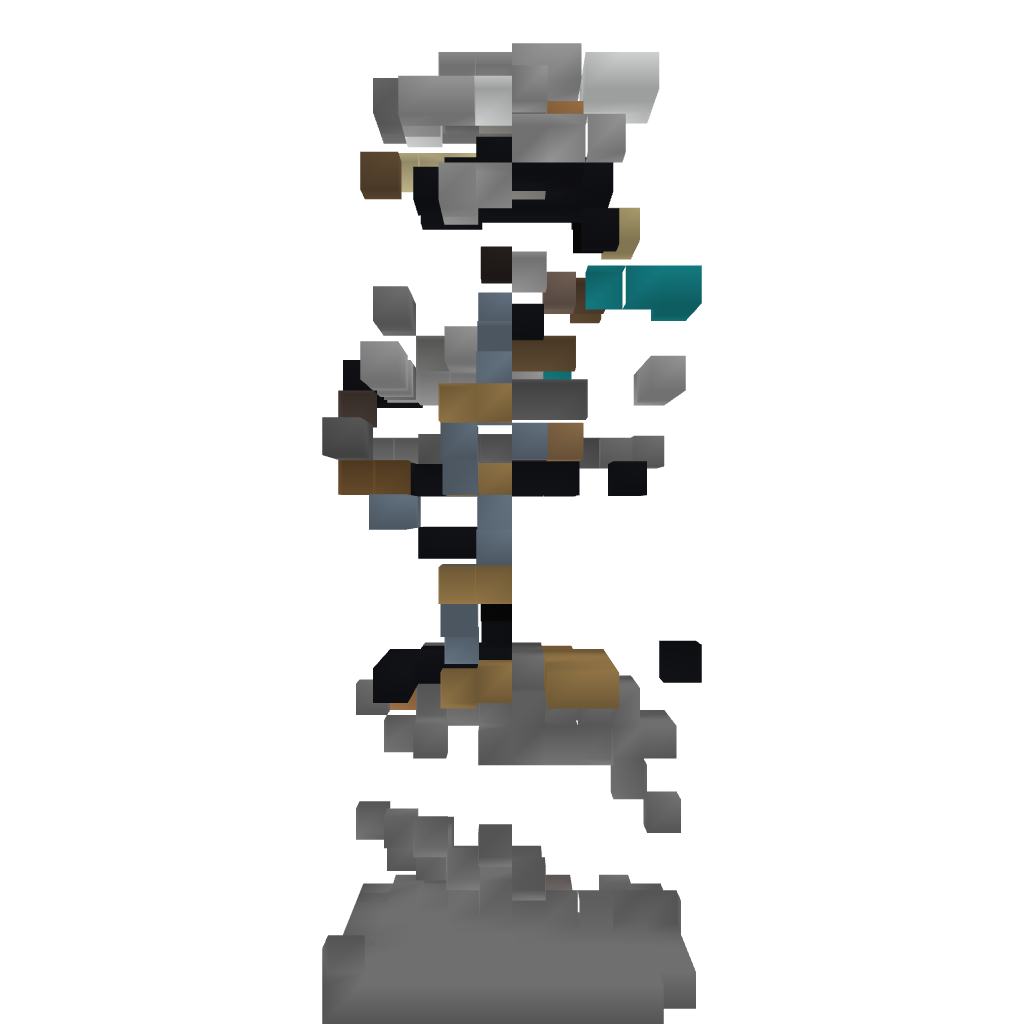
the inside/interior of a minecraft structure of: Contemporary Survival Starter House